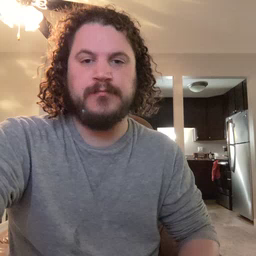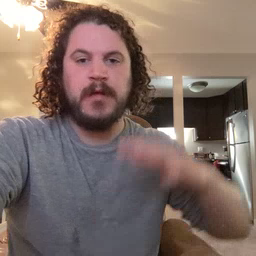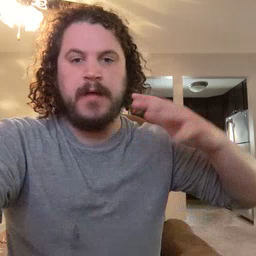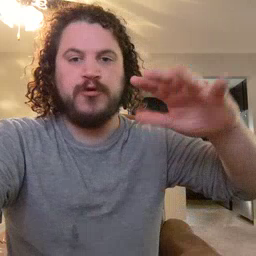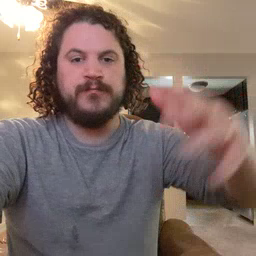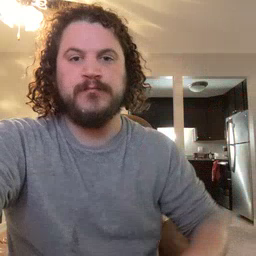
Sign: helicopter